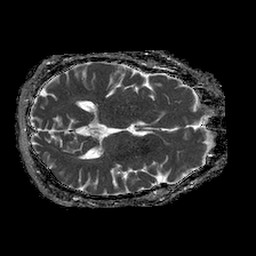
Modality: ADC
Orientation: axial
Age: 64
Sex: male
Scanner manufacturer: philips
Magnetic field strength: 1.5 T
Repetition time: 4.6 s
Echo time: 0.08631 s